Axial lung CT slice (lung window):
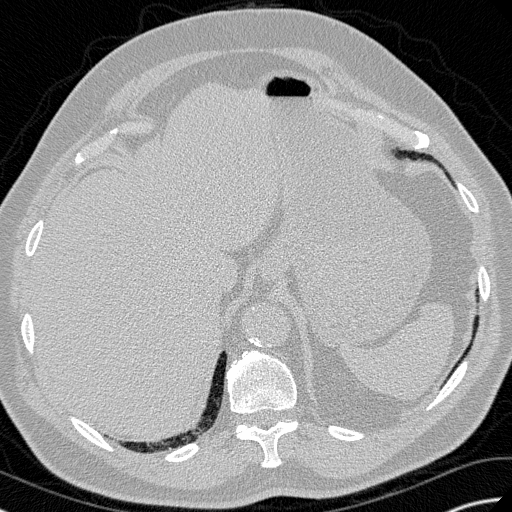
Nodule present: no